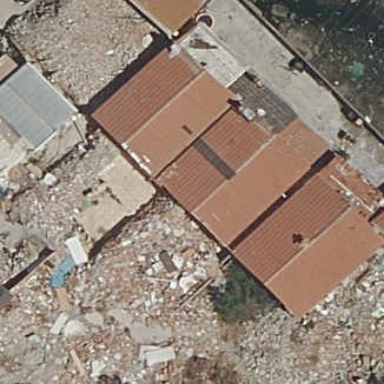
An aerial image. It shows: Residential building.